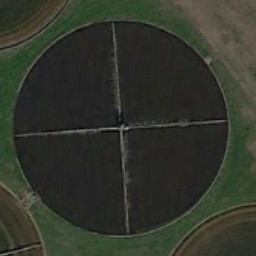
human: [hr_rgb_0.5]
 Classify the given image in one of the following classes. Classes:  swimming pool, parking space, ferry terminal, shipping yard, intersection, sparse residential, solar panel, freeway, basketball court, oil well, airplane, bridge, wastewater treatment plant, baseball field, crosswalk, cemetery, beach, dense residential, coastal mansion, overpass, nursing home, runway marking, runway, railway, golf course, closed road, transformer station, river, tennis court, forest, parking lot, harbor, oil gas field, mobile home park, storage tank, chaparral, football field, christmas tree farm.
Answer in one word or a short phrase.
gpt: wastewater treatment plant